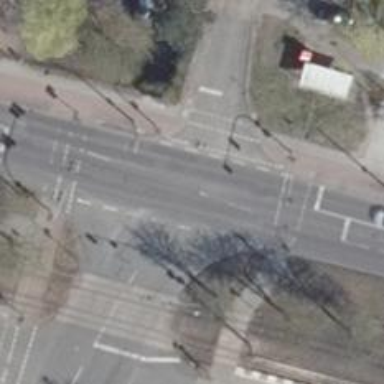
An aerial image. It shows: Traffic signals at road crossing.